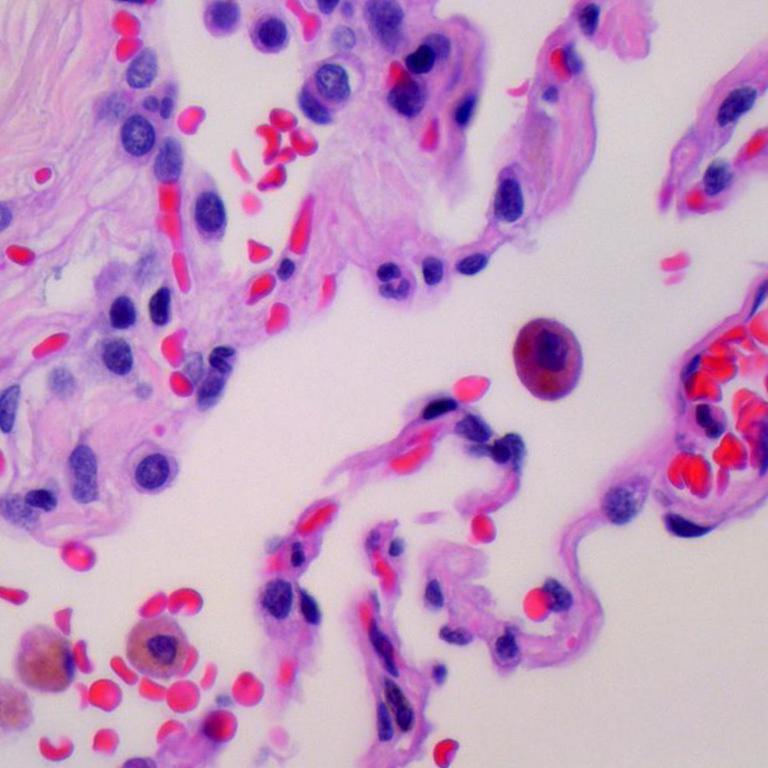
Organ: lung
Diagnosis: benign